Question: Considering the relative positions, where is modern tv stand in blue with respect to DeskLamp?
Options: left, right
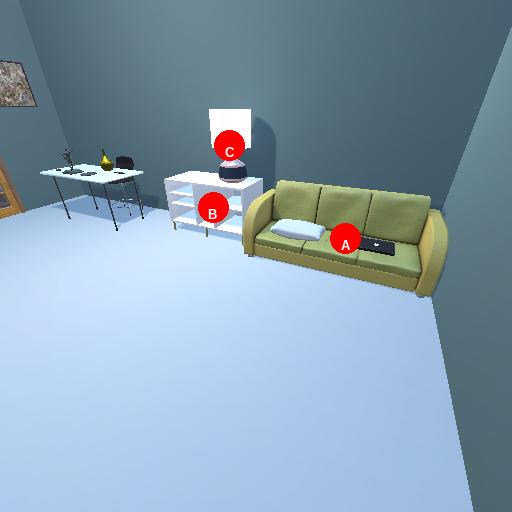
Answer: left